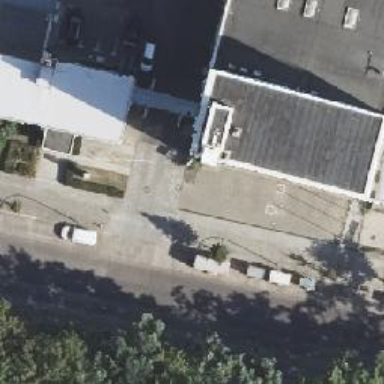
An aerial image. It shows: Emergency service facility.